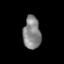
Tissue: prostate
Cell type: Epithelial cells
Senescence score: 0.3567
Nuclear area (px): 552
Mean DAPI intensity: 135.074